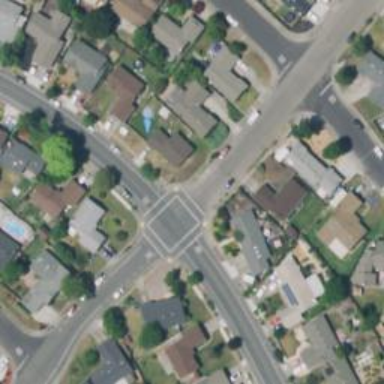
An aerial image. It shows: Road with stop sign.